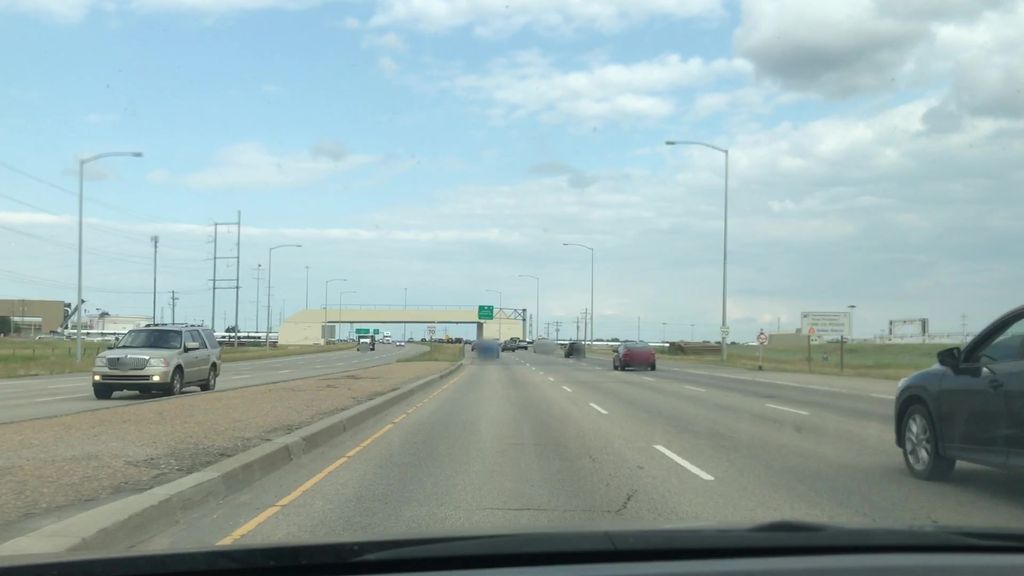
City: edmonton